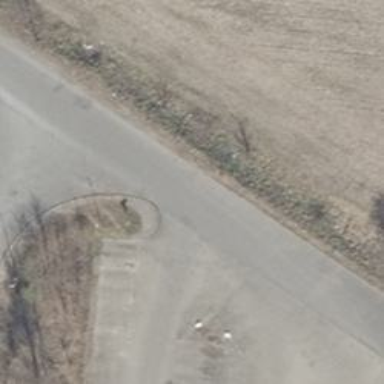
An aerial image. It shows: Unclassified asphalt road with sidewalk on the left side.